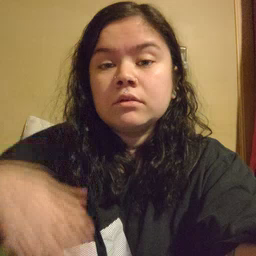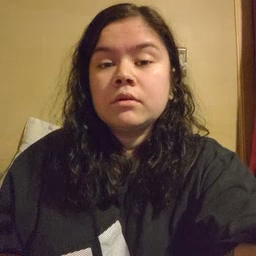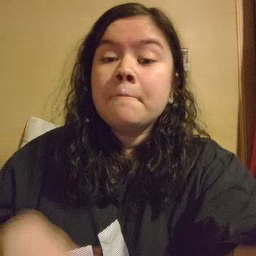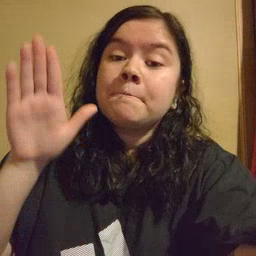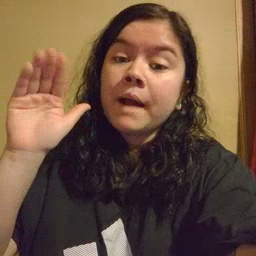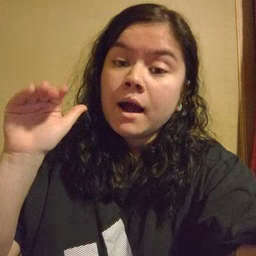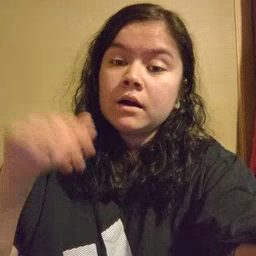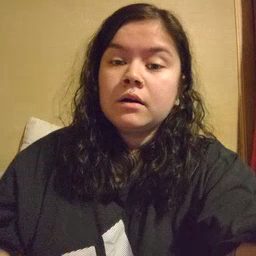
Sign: bye